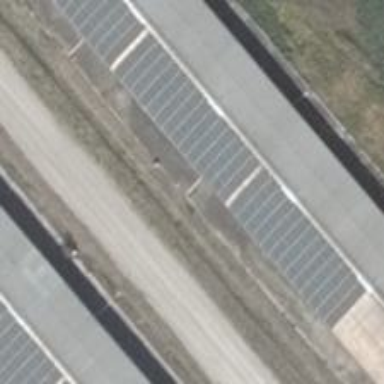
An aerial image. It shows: Solar photovoltaic panel generator producing electricity as small installation.